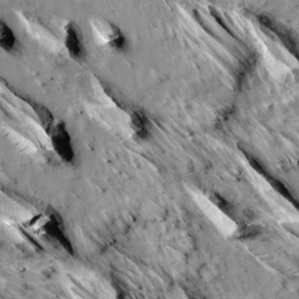
Label: non_frost